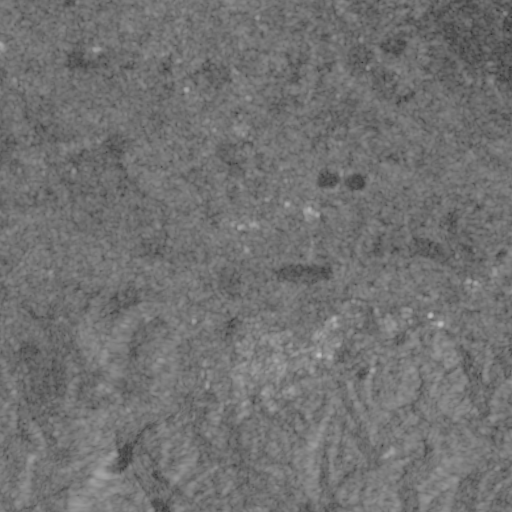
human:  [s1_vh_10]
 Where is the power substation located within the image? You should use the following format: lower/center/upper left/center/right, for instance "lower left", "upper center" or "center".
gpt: The power substation is located in the center right of the image.
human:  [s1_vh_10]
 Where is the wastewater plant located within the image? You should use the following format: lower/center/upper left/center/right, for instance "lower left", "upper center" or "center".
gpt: The wastewater plant is located in the center right of the image.
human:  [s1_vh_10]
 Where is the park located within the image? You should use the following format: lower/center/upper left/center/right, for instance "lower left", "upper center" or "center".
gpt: There is no park in the image.

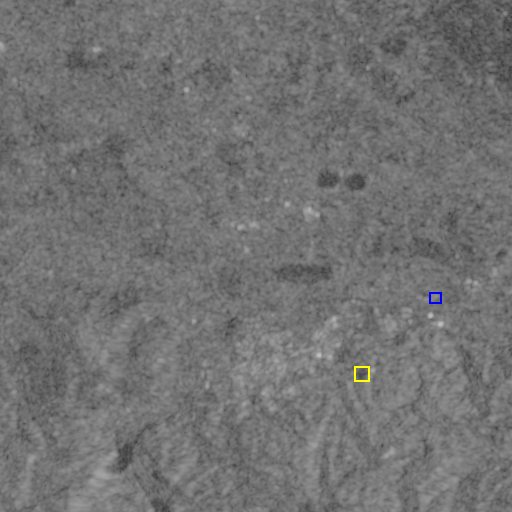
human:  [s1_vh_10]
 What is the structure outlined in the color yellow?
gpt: The structure outlined in yellow is a park.
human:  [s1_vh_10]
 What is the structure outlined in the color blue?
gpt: The structure outlined in blue is a wastewater plant.
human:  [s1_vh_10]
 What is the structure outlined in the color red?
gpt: There is no red outline.